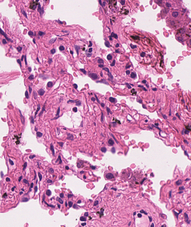
Tumor epithelial tissue: no
Tumor-associated stroma tissue: no
Normal tissue: yes